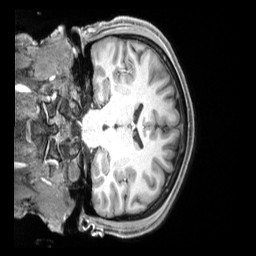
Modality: T1w
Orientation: coronal
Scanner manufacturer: siemens
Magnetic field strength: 3 T
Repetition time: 2.5 s
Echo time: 0.00218 s